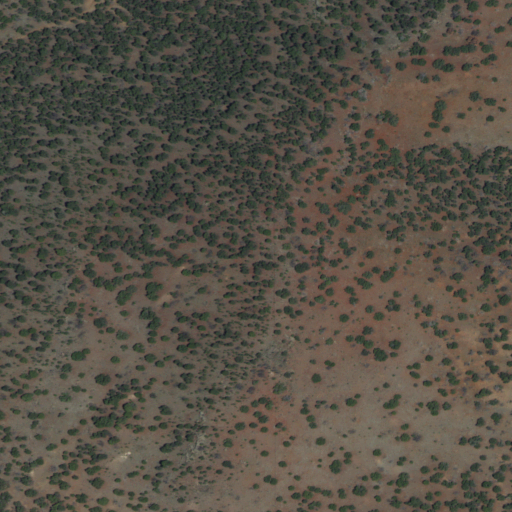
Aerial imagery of mountain in New Mexico named Cerro Cantina containing evergreen forest and shrub